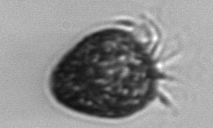
Label: Ciliophora